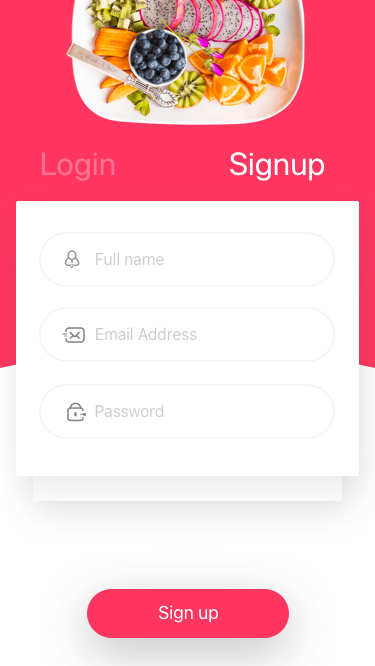
Text in this UI design:
Email Address
Full name
Password
Login
Signup